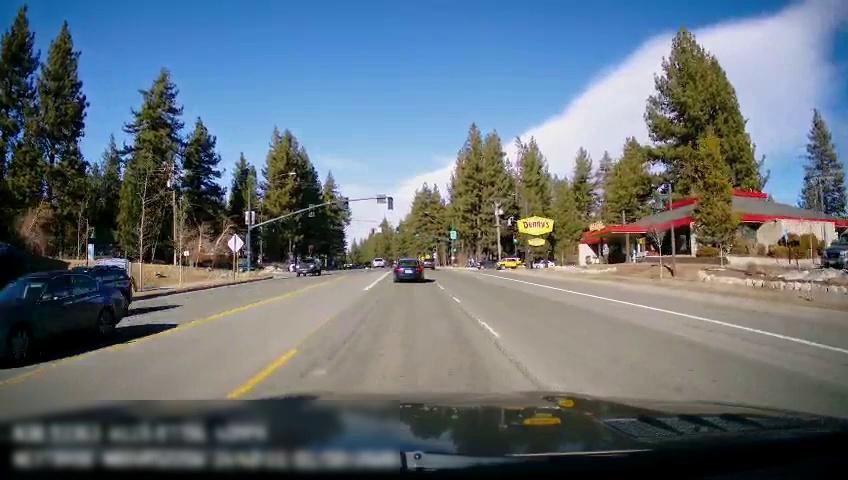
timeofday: Day
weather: Sunny
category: Drivable Space
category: Vehicles | SUV
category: Vehicles | SUV
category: Vehicles | SUV
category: Vehicles | SUV
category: Vehicles | Car
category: Vehicles | SUV
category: Vehicles | Truck
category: Vehicles | SUV
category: Vehicles | Car
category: Lanes | Opposite Lane
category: Lanes | Current Lane
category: Lanes | Current Lane
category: Lanes | Alternate Lane
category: Traffic | Lights
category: Traffic | Lights
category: Traffic | Lights